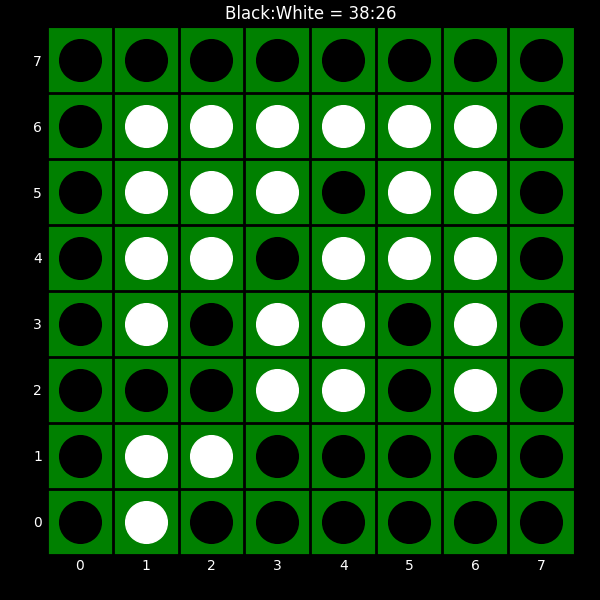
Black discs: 38
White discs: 26